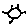
Label: sun